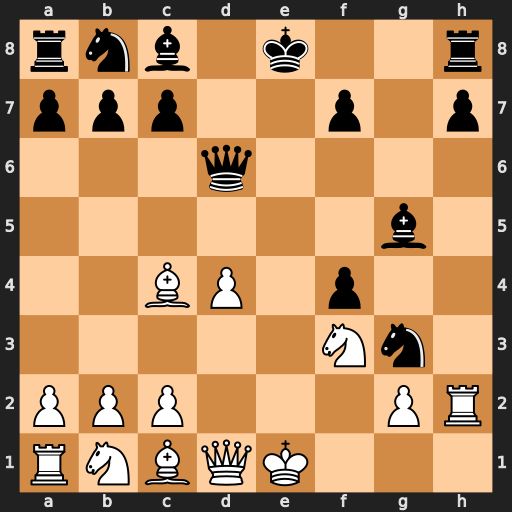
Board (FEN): rnb1k2r/ppp2p1p/3q4/6b1/2BP1p2/5Nn1/PPP3PR/RNBQK3
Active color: w
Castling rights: Qkq
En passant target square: -
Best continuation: Nxg5 Qe7+ Kf2